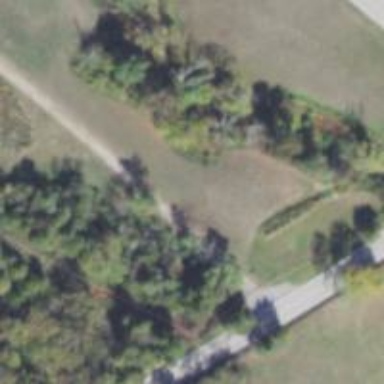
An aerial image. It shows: Path.